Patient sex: M
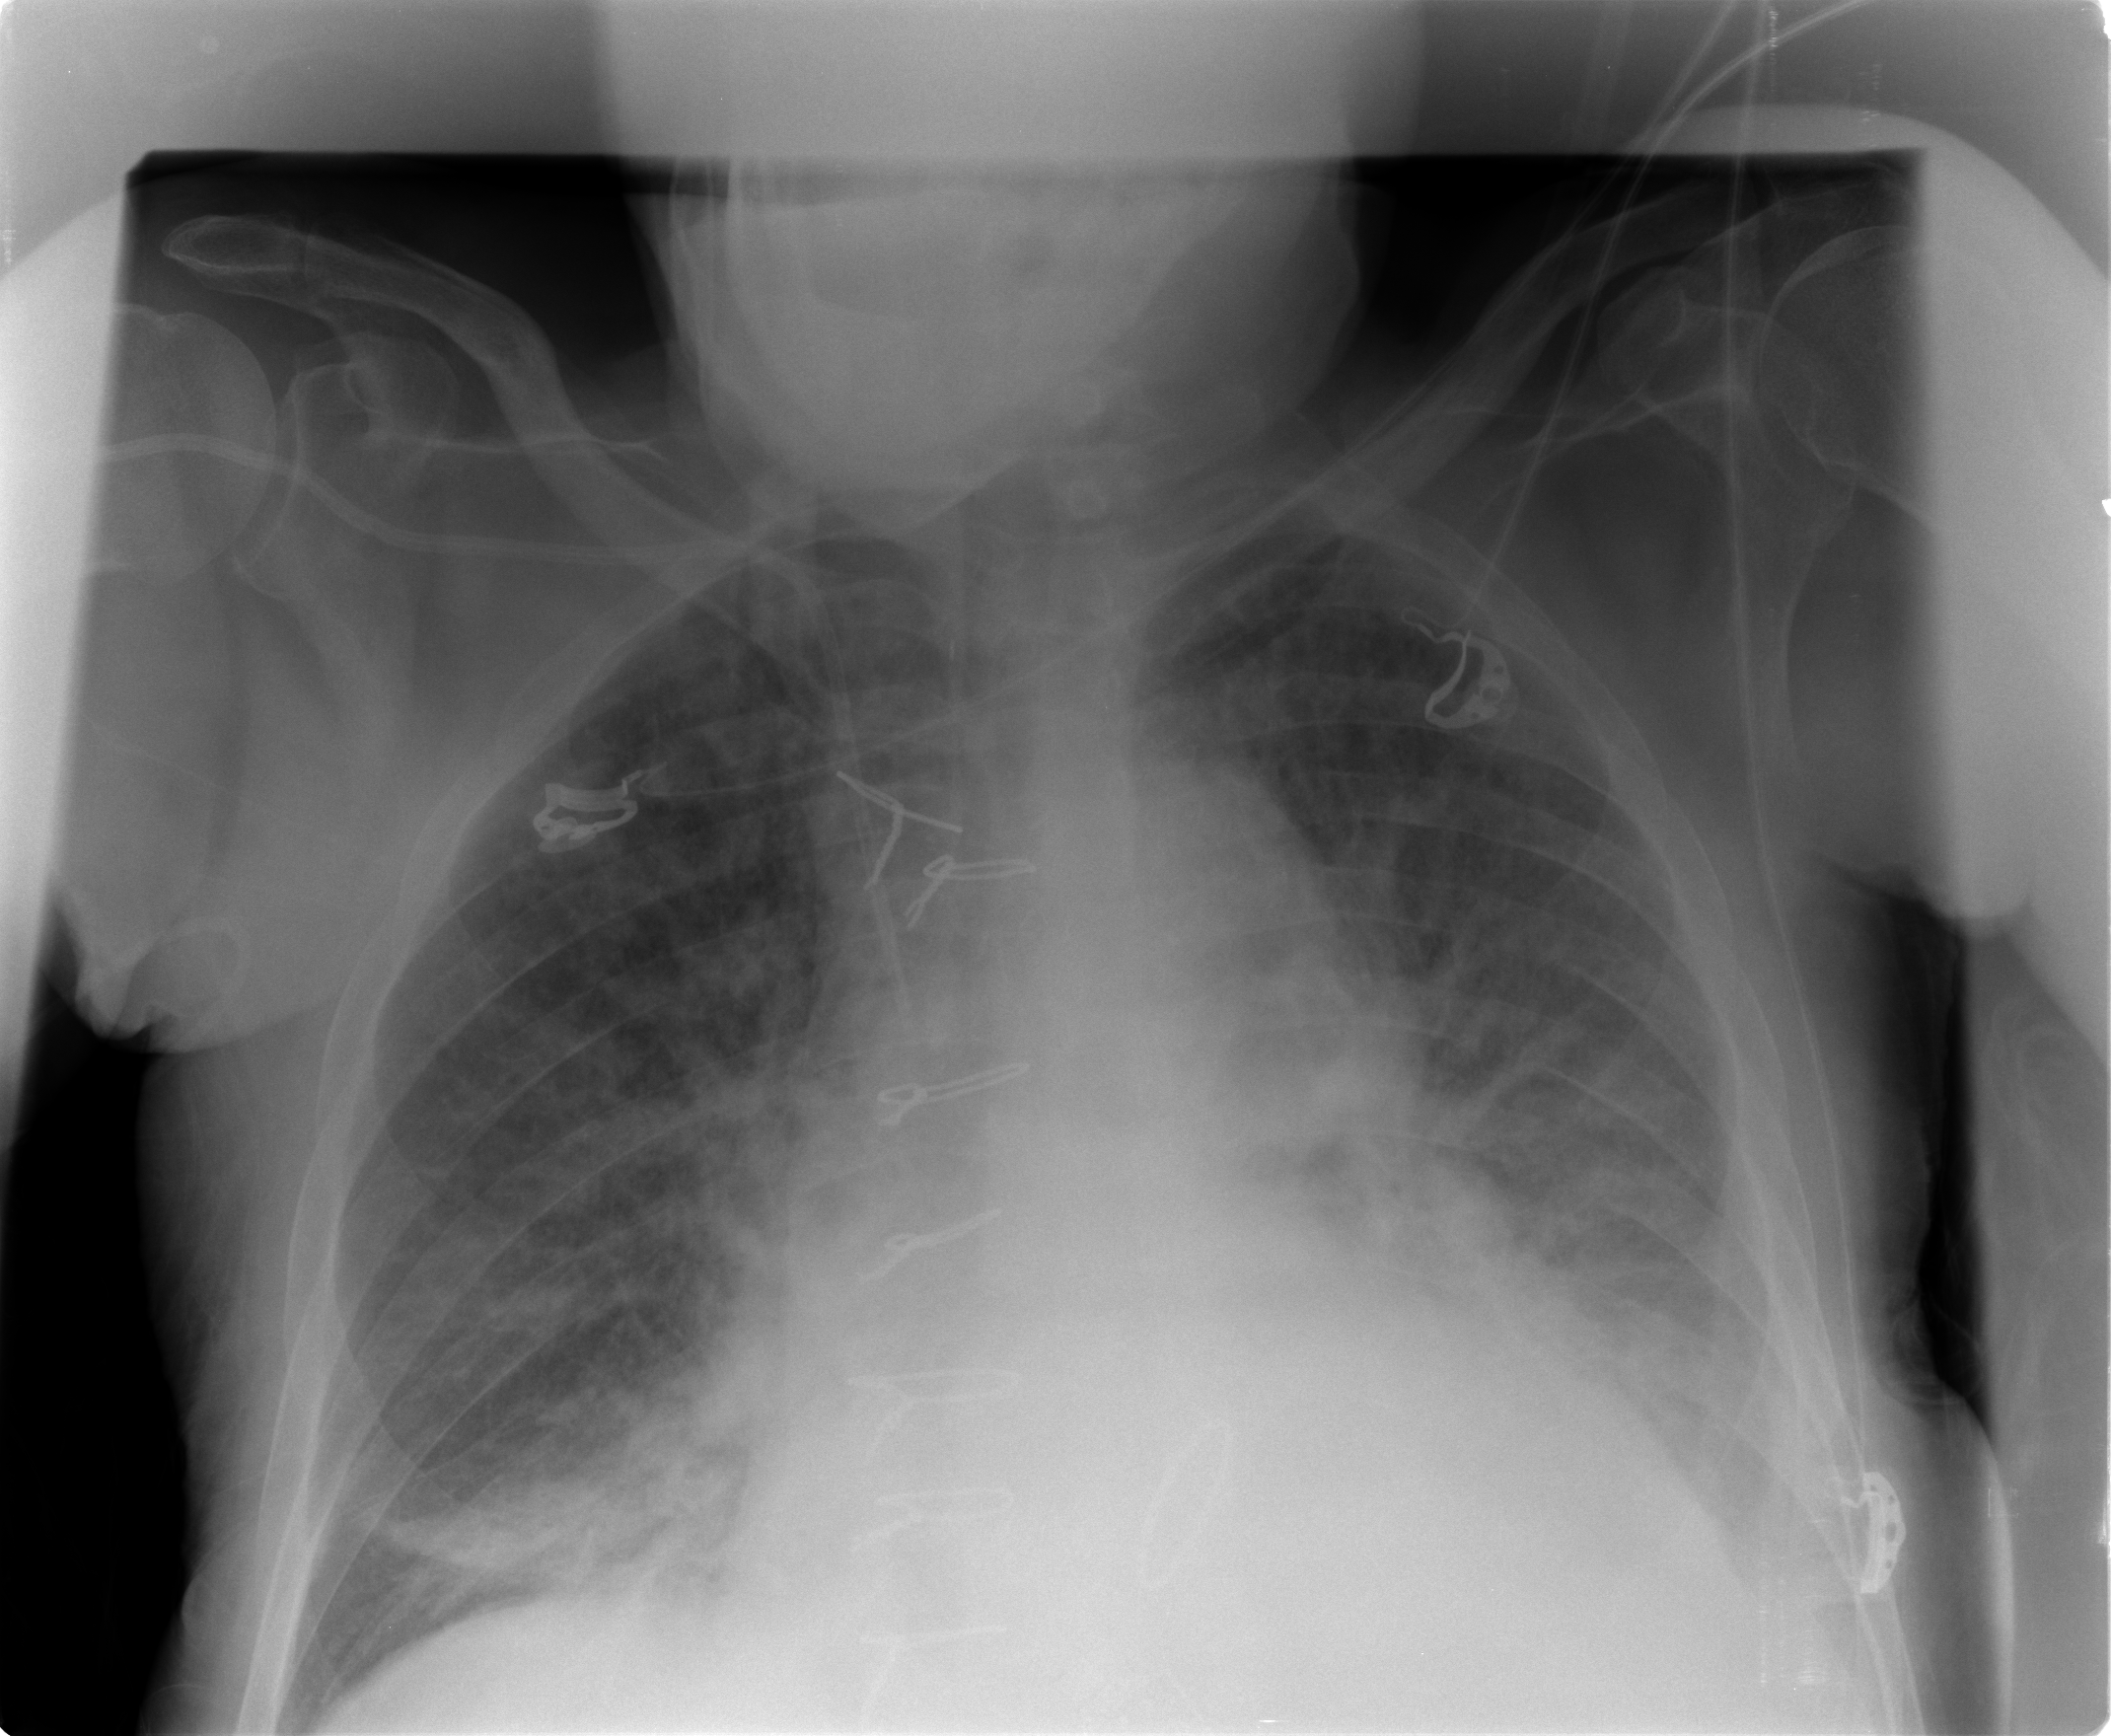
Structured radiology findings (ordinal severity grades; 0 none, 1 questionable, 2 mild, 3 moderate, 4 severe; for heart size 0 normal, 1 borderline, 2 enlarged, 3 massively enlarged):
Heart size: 2
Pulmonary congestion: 3
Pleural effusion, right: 1
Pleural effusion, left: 2
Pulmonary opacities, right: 2
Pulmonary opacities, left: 2
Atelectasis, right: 3
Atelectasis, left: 2